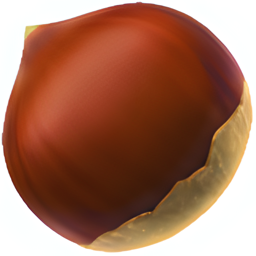
Name: chestnut
Emoji: 🌰
Group: Food & Drink
Sub-group: food-vegetable